Question: I'm working right out of a book, and copied the following code (essentially the openCV equivalent of "hello world"):
'''
//helloCV.cpp
#include <opencv2/opencv.hpp>
int main(int argc, char** argv){
cv::Mat img = cv::imread(argv[1], -1);
if (img.empty()) return -1;
cv::namedWindow("Example1", cv::WINDOW_AUTOSIZE);
cv::imshow("Example1", img);
cv::waitKey(0);
cv::destroyWindow("Example1");
return 0;
}//main
'''
Unfortunately, when I run this code, I get a window with the header and nothing in it:

I suspect that I've messed up the environment or some such when installing OpenCV, but cmake is throwing no errors, and the code runs as expected, exiting correctly on a keystroke and all of that, with the glaring exception of a lack of a displayed photo.
Any tips?
Thanks!
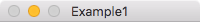
Answer: Thanks to @DanMasek for the lead on this one, and to all the people on this page: <URL>
To repeat what they said, what worked for me was the following:
> To resolve this, locate the file window_cocoa.mm; if built from source it'll be in opencv/modules/highgui/src.
'''
@implementation CVView
#if defined(__LP64__)
@synthesize image;
#else // 32-bit Obj-C does not have automatic synthesize
@synthesize image = _image;
#endif
'''
>
'''
@implementation CVView
@synthesize image = _image;
'''
> Do the same thing for the CVWindow and CVSlider implementations to accommodate videos as well.Recompile OpenCV and test out your code.
Hope this helps other people struggling with this issue!